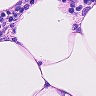
Metastatic tissue present: no